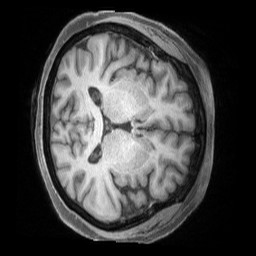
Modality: T1w
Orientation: axial
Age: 51
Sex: female
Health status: ill
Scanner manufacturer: siemens
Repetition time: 2.4 s
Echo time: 0.00231 s